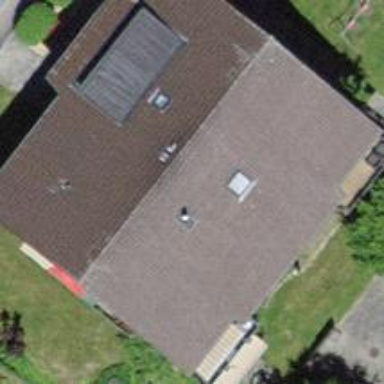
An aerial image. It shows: Residential building with gabled roof.